Chest X-ray. View position: PA
Patient age: 65
Patient sex: F
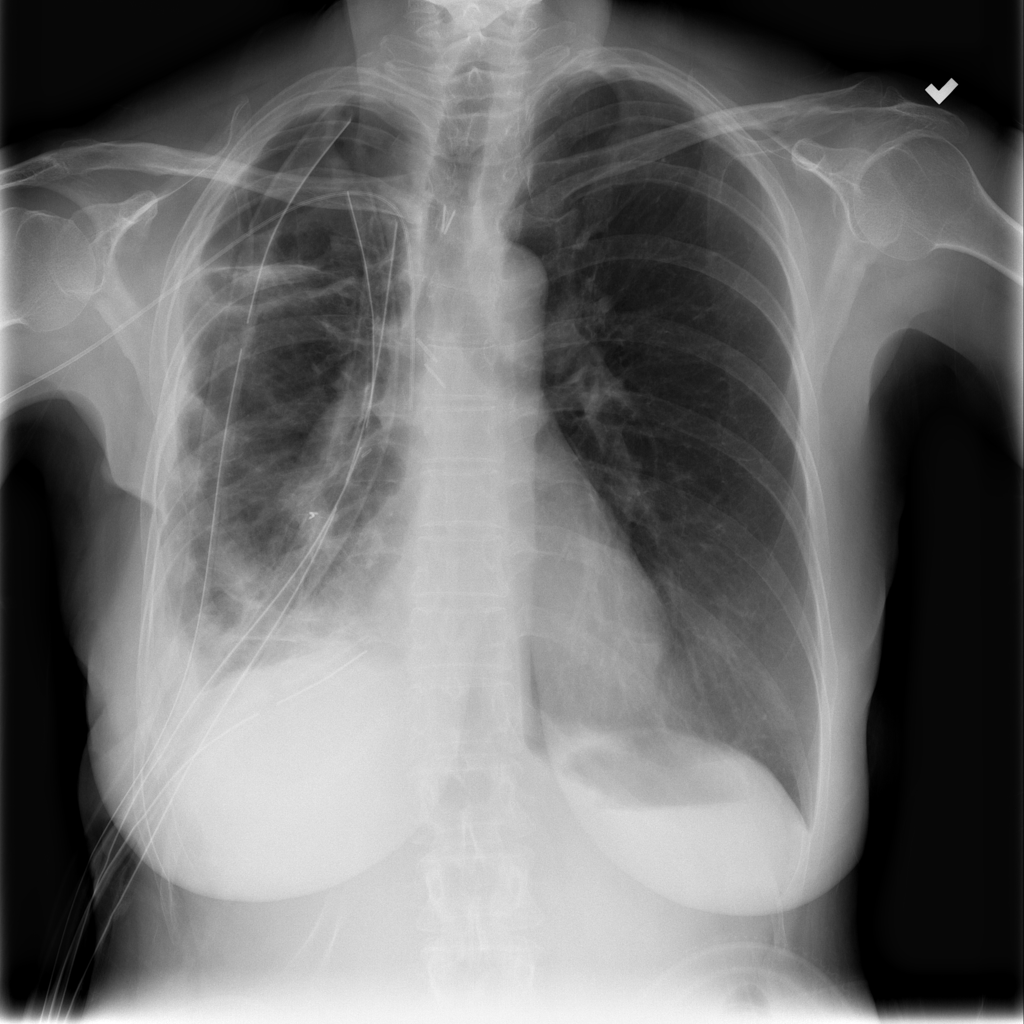
Finding: Pneumothorax